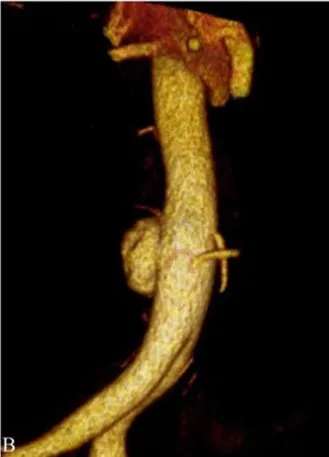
Volumetric angiotomography reconstruction, showing large volume posterior saccular aneurysm.
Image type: radiology (ct)